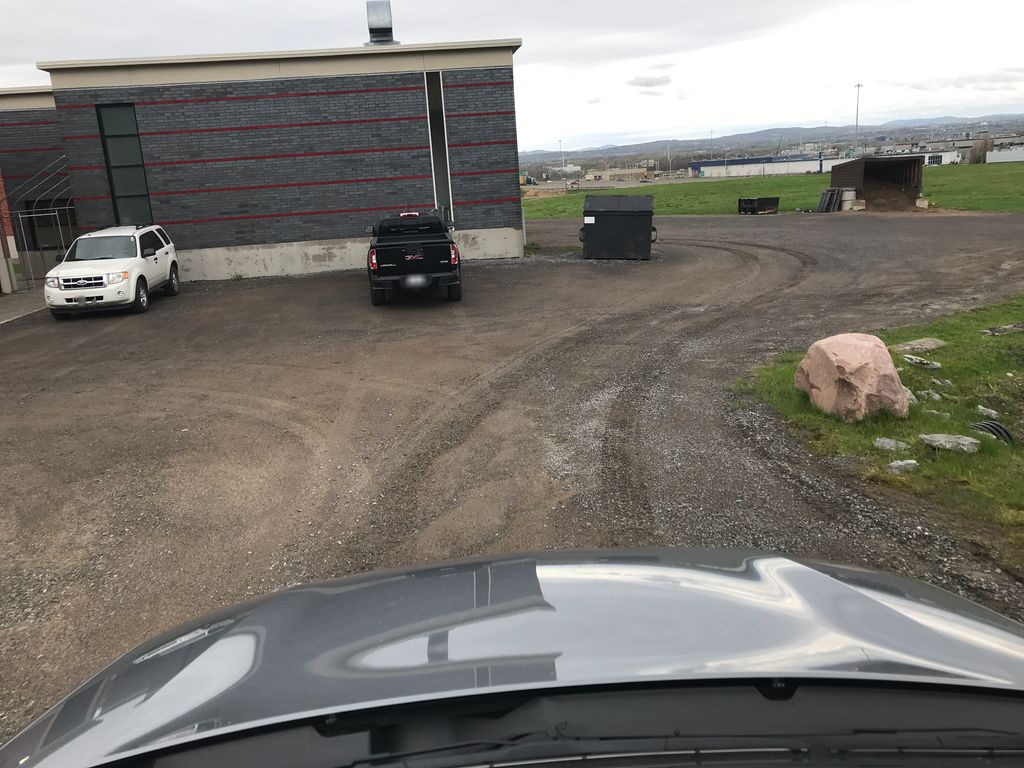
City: quebec_city